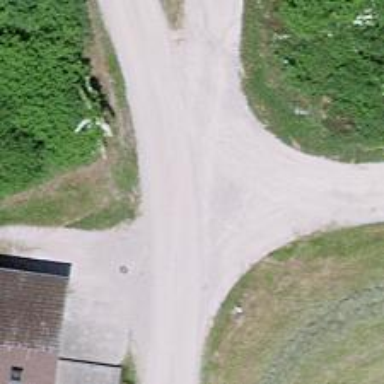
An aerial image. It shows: Unclassified road with gravel surface.